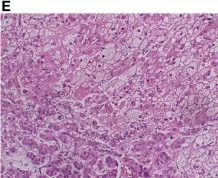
Pathological features of ACTH-independent CS during pregnancy caused by an adrenal adenoma. The tumor cells proliferated diffusely, and the cells of zona globularis, zona fasciculata, and zona reticularis could be seen.
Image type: pathology (h&e)